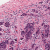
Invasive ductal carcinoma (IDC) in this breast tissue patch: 0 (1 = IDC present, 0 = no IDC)